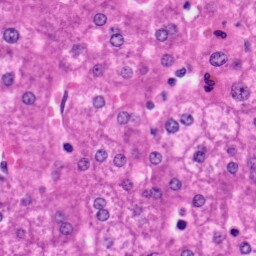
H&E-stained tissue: Liver